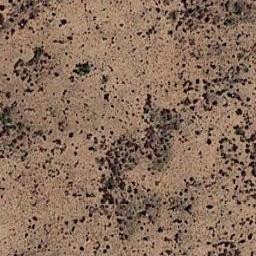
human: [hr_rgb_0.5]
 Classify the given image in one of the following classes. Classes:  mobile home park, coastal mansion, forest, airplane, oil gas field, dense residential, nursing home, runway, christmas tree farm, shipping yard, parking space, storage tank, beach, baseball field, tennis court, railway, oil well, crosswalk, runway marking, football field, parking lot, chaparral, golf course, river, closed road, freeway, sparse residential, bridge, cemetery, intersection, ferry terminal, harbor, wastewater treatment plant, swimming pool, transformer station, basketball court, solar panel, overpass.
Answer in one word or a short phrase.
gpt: chaparral